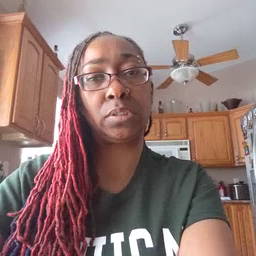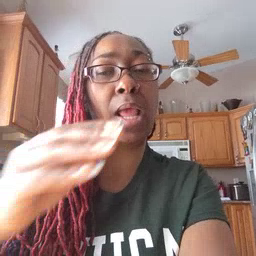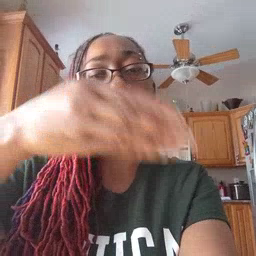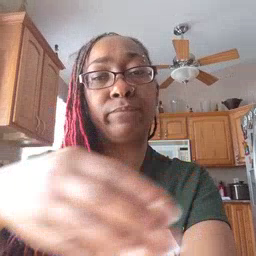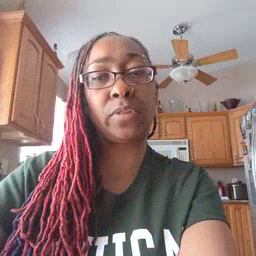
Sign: after